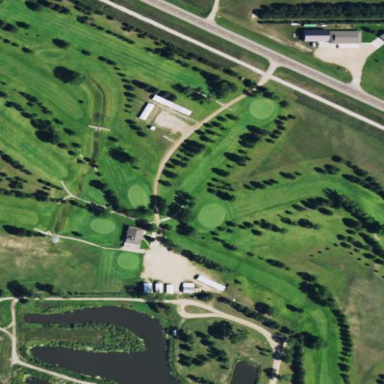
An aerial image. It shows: Golf course surrounded by greenery.